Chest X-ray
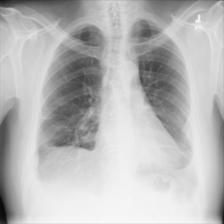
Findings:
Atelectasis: negative
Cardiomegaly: negative
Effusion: negative
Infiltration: positive
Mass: positive
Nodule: negative
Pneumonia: negative
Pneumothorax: negative
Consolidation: negative
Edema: negative
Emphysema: negative
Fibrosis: negative
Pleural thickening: negative
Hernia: negative